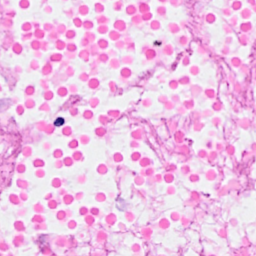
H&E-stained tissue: Breast